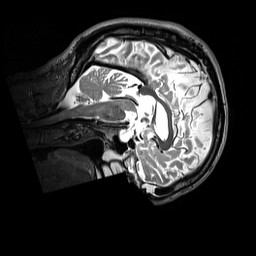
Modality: T2w
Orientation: sagittal
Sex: male
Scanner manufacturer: siemens
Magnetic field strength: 3 T
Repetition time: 3.2 s
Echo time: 0.409 s